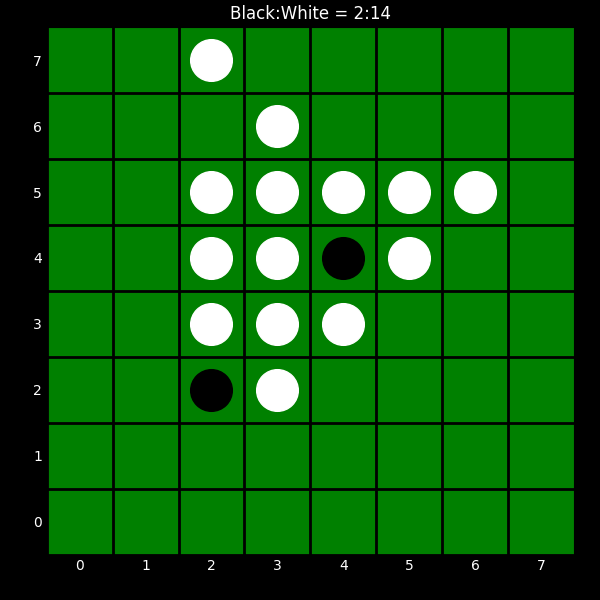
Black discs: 2
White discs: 14